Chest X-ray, PA view. Patient: 47 years old, sex M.
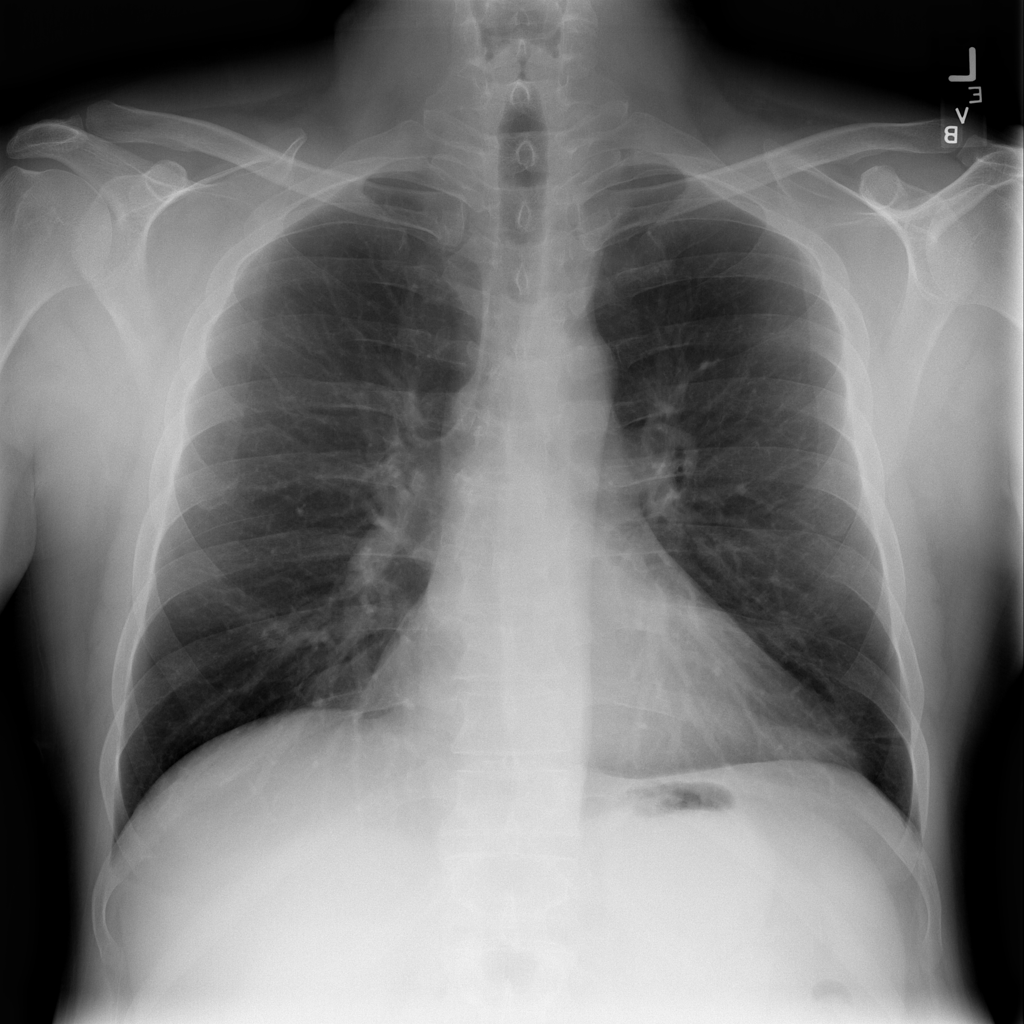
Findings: Infiltration